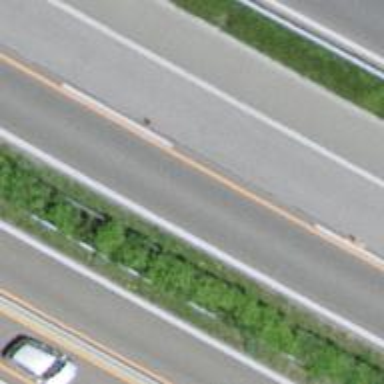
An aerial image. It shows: Asphalt motorway.